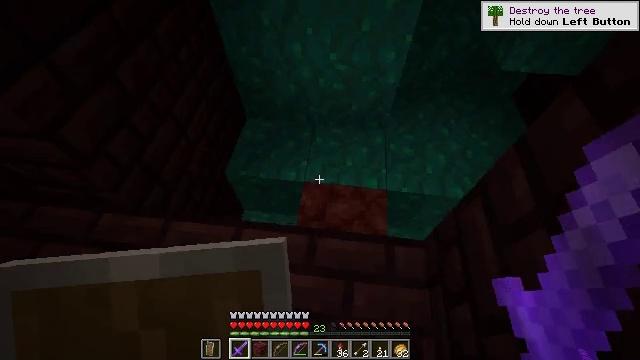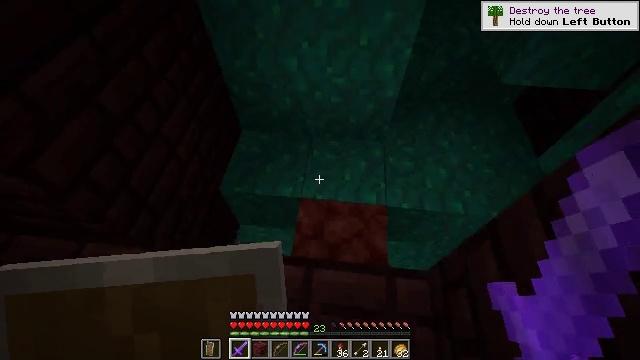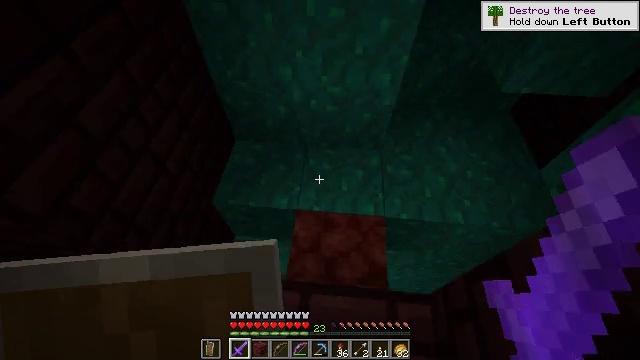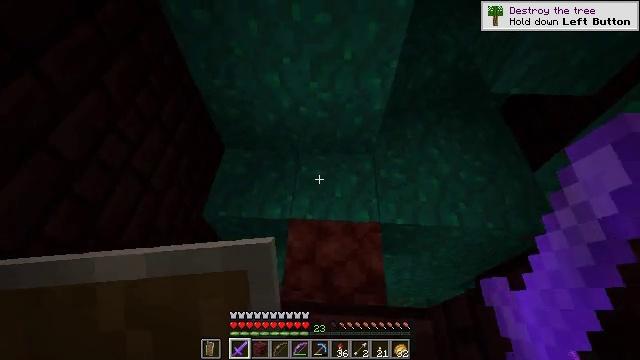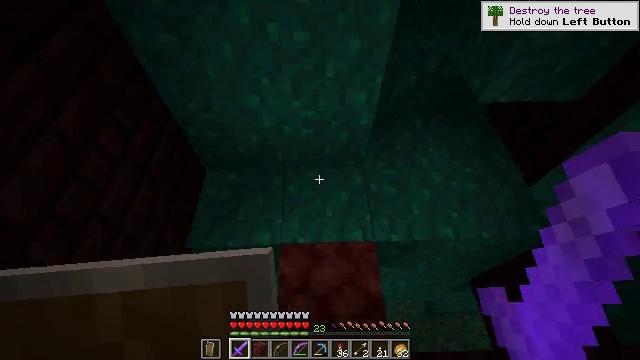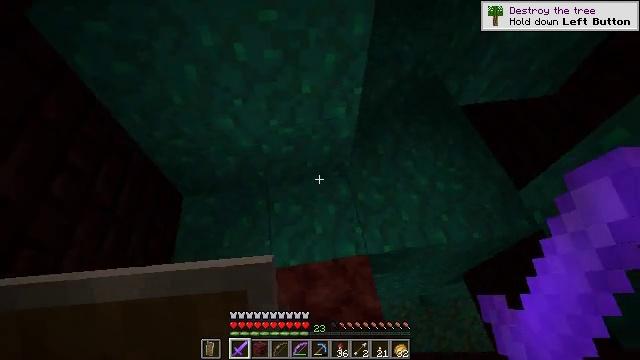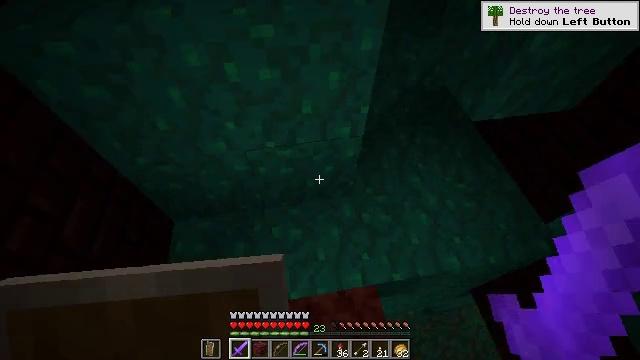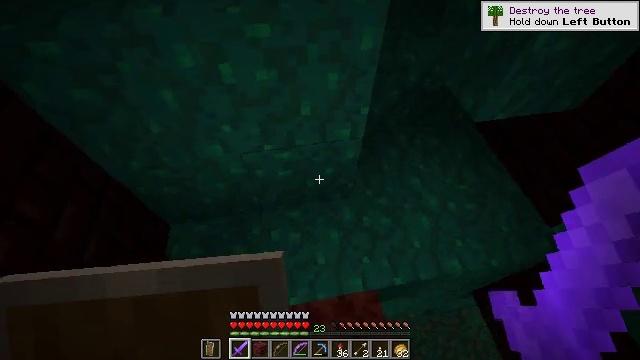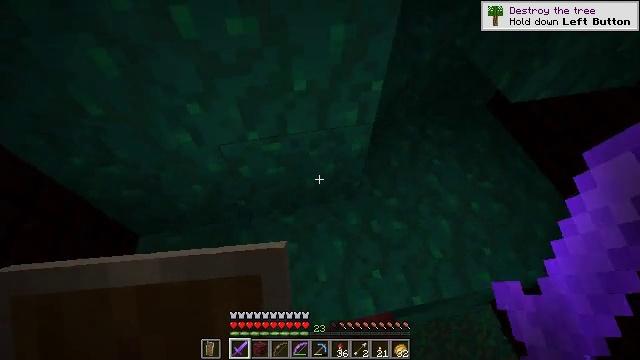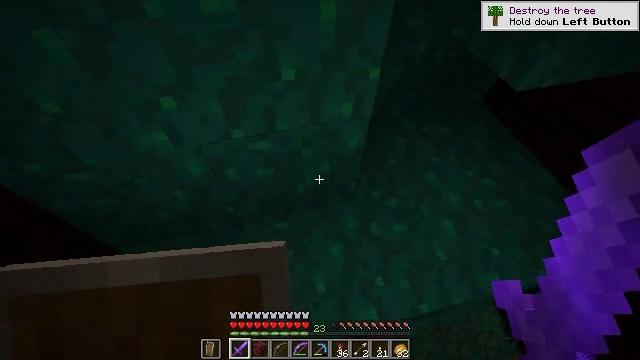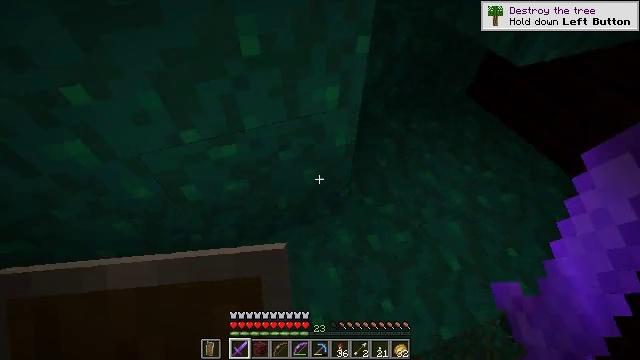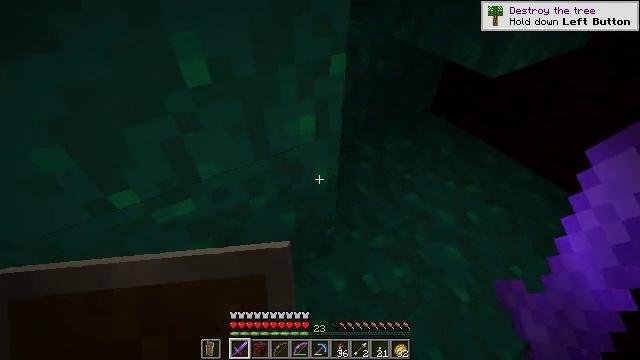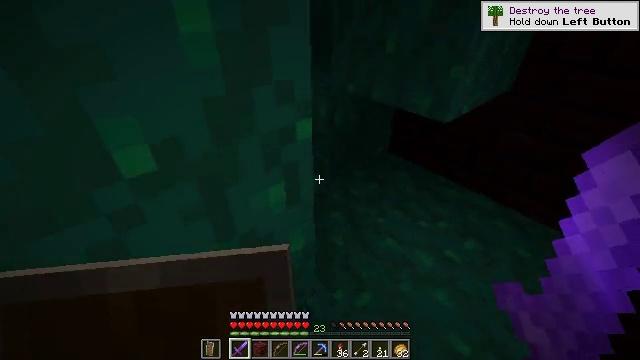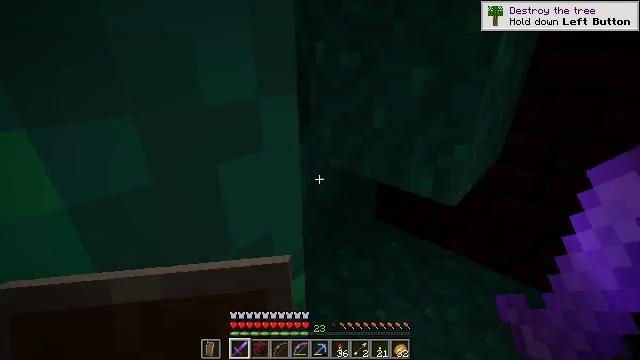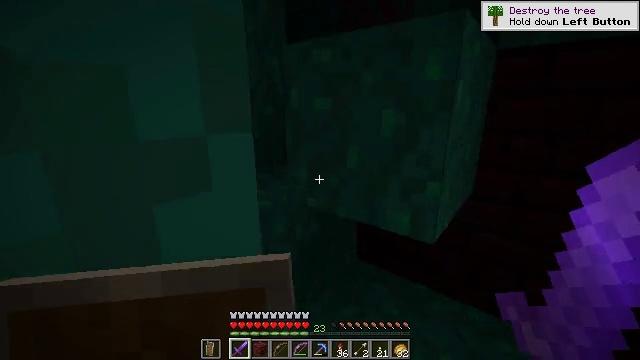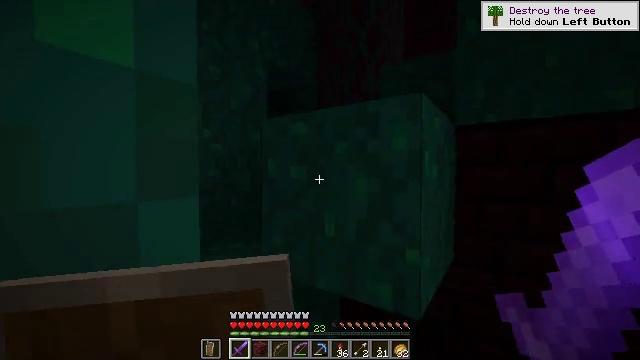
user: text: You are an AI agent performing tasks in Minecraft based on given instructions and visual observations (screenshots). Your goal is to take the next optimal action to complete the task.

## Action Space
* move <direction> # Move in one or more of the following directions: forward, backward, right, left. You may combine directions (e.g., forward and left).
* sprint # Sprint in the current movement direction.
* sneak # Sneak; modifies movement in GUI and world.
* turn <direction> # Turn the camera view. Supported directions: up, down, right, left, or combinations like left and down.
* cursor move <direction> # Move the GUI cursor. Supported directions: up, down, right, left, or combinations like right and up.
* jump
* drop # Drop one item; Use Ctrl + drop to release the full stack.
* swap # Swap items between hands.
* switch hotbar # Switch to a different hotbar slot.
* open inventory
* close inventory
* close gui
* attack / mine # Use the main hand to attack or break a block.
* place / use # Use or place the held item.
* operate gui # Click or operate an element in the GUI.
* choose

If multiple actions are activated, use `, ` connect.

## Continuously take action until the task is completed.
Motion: motion action
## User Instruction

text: Destroy the fire.
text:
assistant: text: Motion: move forward
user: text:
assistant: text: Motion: move forward, turn right
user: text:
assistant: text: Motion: move forward, turn right
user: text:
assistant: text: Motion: move forward, turn right
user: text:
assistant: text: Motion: move forward, turn right
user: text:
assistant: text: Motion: move forward
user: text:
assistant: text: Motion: move forward
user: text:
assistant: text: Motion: move forward, turn right
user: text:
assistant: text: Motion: move forward, turn right and up
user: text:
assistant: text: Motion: move forward, turn right and up
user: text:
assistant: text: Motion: move forward, turn right and up
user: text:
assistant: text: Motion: move forward, turn right and up
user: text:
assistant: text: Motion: move forward, turn right and up
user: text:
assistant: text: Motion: turn right and up
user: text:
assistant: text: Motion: turn right and up
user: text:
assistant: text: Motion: turn up
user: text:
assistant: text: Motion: move forward, turn left and up
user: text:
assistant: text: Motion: move forward, turn up
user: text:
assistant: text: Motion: move forward, turn up
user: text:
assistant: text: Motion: move forward, turn up
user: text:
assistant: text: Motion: move forward, turn left and up
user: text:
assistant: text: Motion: move forward, turn left and up
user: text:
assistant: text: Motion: turn left and up
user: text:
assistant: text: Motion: turn left and up
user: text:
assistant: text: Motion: move forward, turn up
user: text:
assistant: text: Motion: move forward
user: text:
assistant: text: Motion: move forward
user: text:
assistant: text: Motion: move forward
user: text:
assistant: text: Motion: no_op
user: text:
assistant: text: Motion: no_op